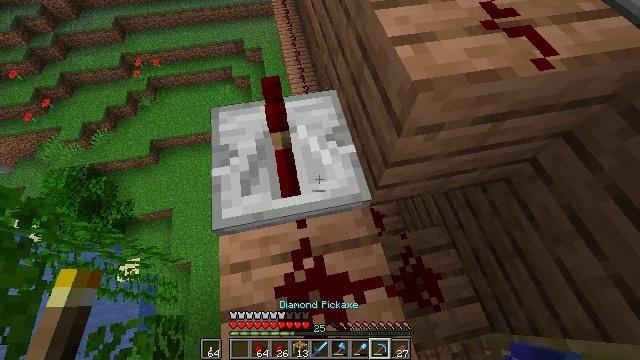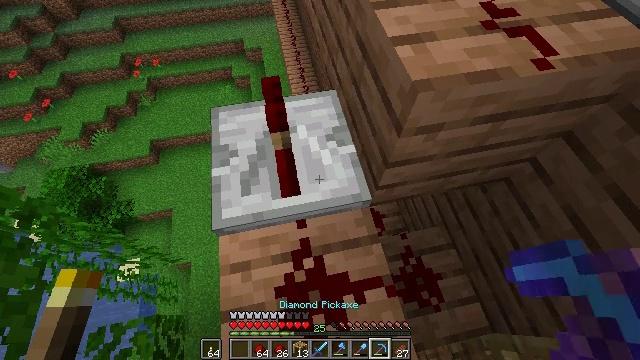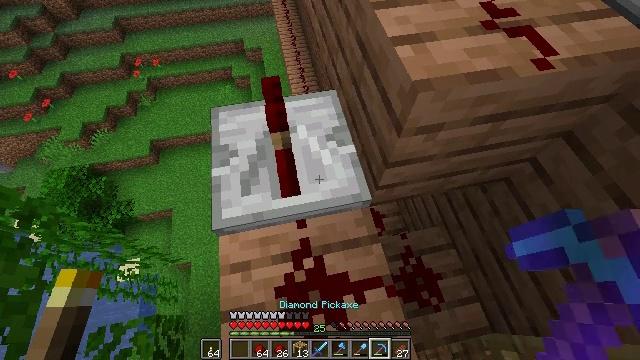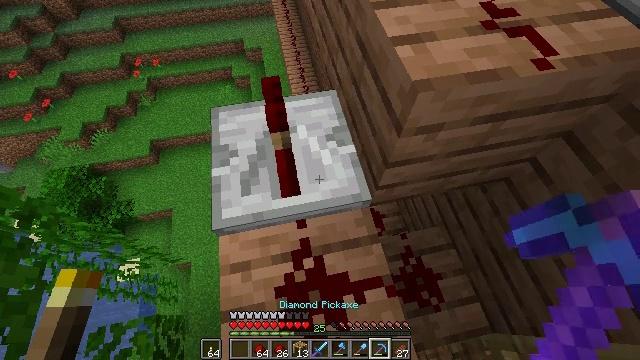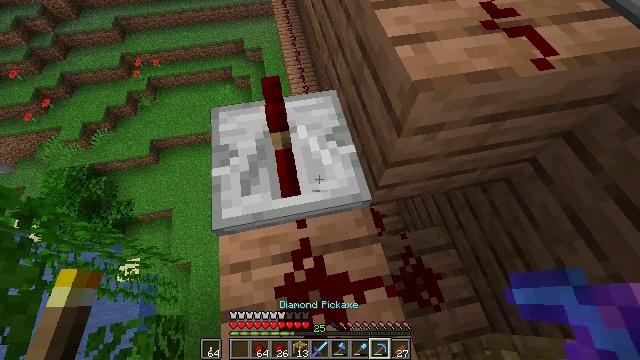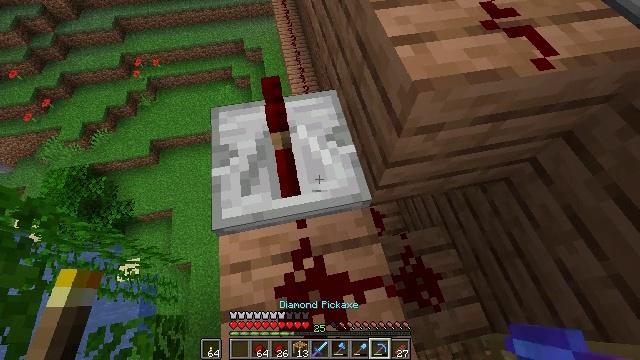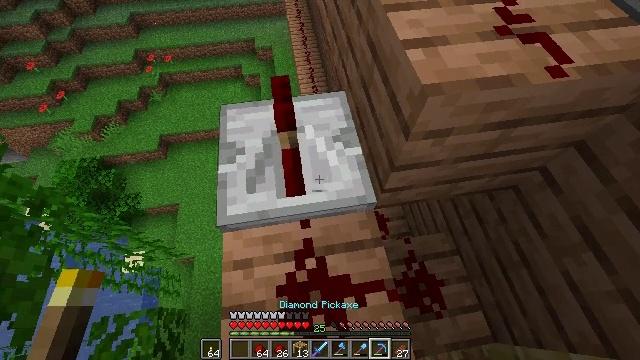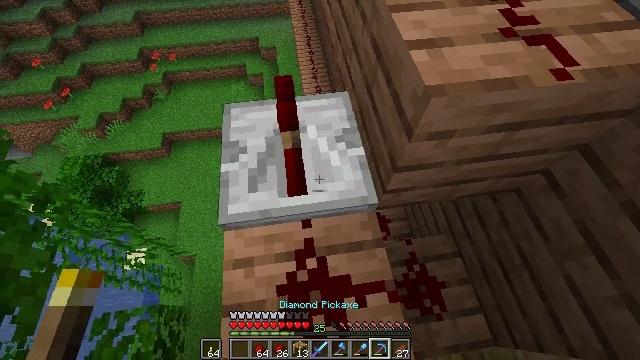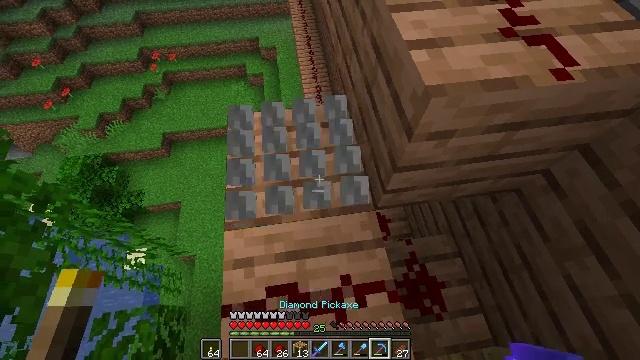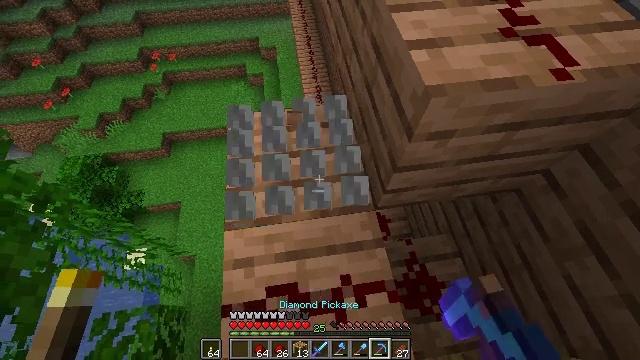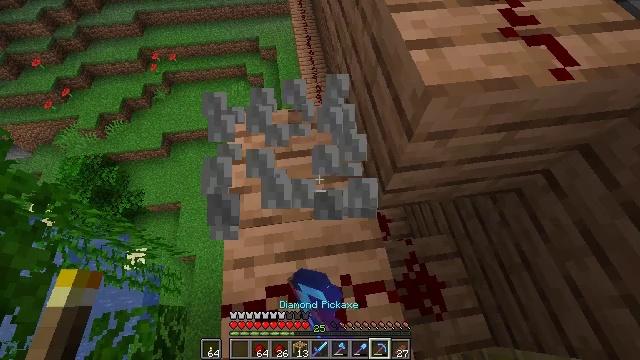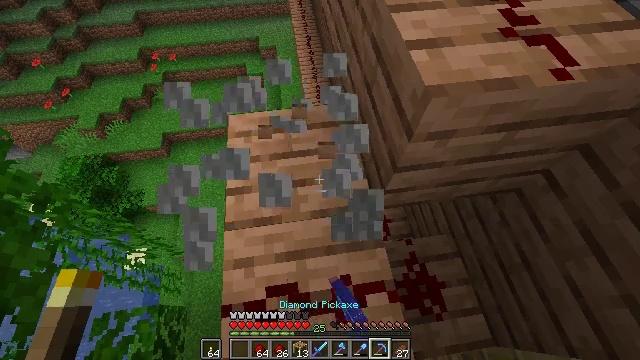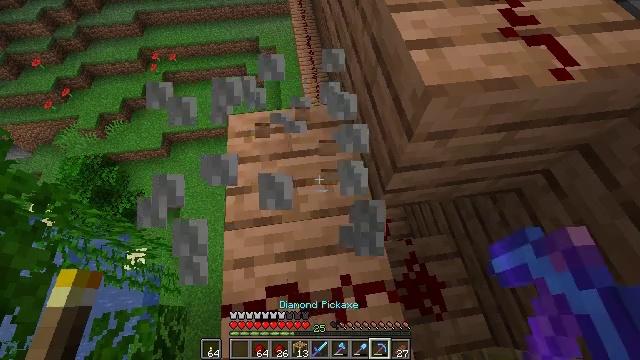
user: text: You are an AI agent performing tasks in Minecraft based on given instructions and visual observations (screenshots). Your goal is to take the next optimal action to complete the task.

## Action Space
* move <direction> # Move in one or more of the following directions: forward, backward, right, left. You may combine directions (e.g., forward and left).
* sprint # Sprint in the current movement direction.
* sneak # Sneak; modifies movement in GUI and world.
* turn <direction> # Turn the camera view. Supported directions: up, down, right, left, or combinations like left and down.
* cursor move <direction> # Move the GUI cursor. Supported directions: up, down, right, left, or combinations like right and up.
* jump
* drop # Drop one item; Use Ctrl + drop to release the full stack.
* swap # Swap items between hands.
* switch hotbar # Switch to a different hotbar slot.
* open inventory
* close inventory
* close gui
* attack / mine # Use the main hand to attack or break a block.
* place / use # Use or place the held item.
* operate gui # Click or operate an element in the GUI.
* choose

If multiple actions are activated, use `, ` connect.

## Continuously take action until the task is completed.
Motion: motion action
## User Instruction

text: Mine the repeater.
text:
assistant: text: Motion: no_op
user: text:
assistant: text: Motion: no_op
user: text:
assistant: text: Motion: no_op
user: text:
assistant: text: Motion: no_op
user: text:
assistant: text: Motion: no_op
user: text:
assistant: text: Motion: turn left
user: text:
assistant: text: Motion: no_op
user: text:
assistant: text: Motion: attack / mine
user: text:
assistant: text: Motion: attack / mine
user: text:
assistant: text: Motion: attack / mine
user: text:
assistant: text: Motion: attack / mine
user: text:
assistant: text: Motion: attack / mine
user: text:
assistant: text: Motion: attack / mine